Question: >
<URL>

The colour image is plotted using the 'image' function based on some information obtained using 'imread' function and for the white and blue image basically I am selecting the coordinates of the heat point(red and blue and their variations basically) from the map and then displaying them using 'plot' function. The problem is that the plotted values are reversed on the Y axis and I can't figure out how to reverse the Y axis of the plot in order to obtain the same correlation between the images.
Could you please explain me how to solve this problem?
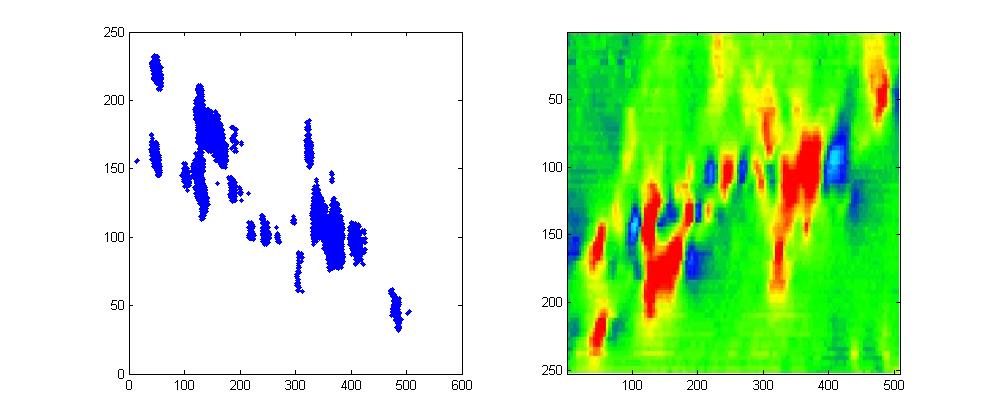
Answer: By default, matlab draws graphs with (0,0) at the bottom left corner. However, it draw images with (0,0) in the top-left corner.
You can change the image axes to standard bottom-left origin by using the command
'''
axis xy;
'''
Remember to make sure that your image is the currently selected figure.